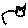
Label: cat